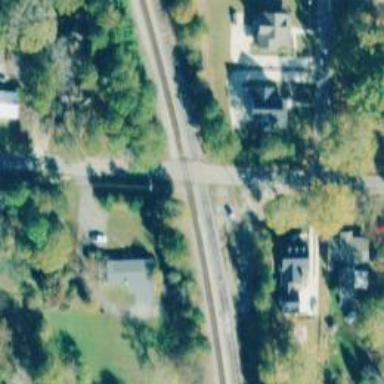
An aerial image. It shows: Level crossing with lights at the railway.